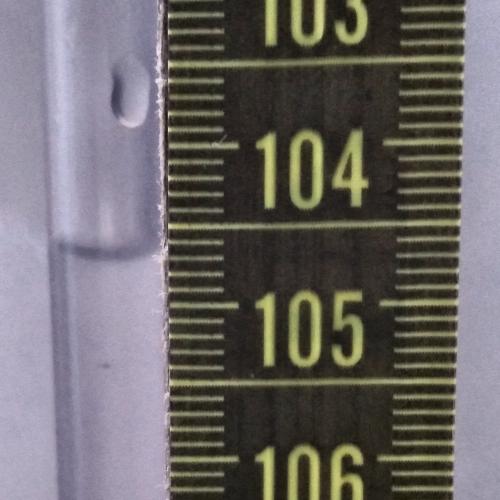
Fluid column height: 104.7 cm